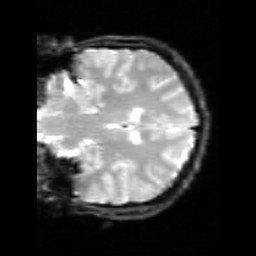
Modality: inplaneT2
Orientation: coronal
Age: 22
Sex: female